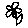
Label: flower